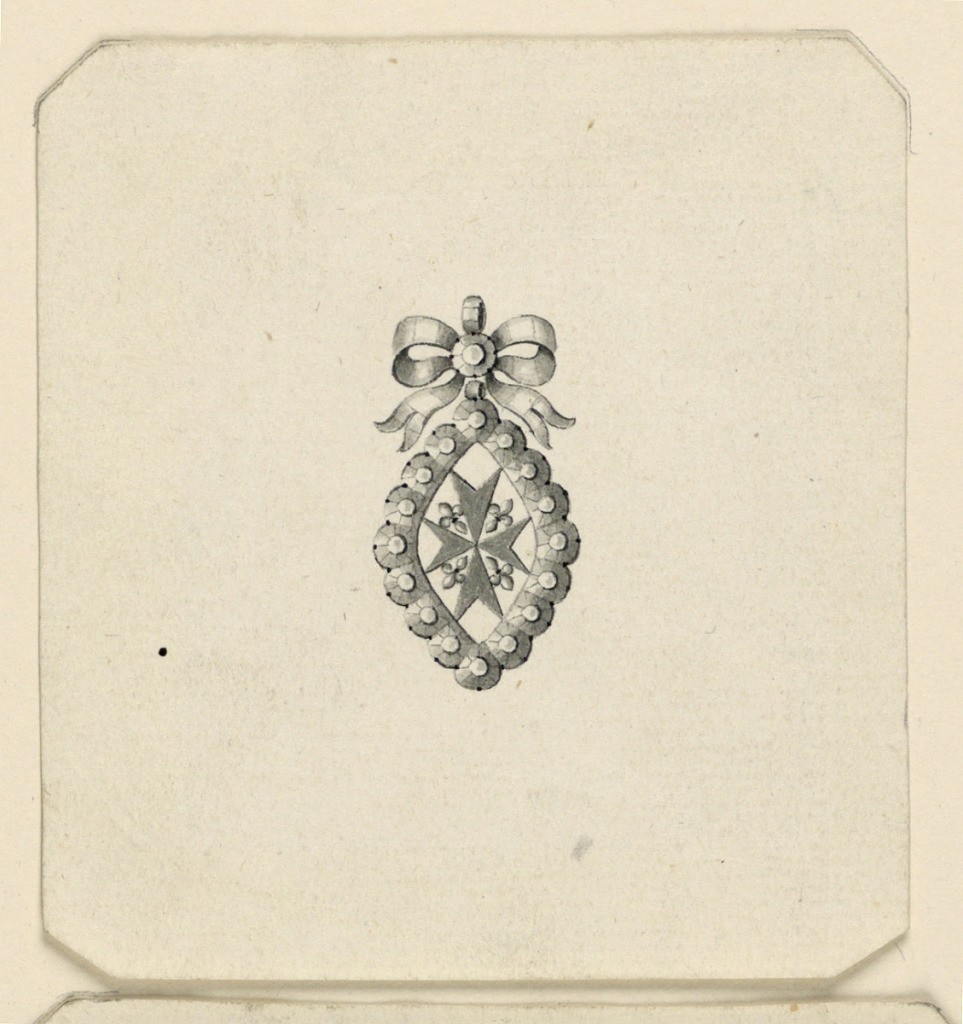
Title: Design for a Pendant
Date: ca. 1810
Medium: Pen and black ink, brush and gray watercolor on light green paper
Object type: Drawing
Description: Jewelry design for a pendant. Above, a knotted ribbon with a ring, below an oval frame with the cross of the order of Saint John the Baptist. Bevelled corners.